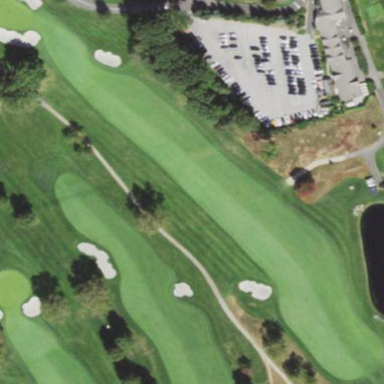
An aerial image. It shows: Grassy area designated as golf fairway.